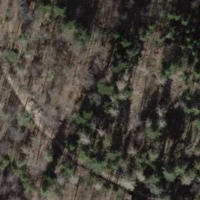
EUNIS habitat code: 44
Species observed at this site:
Cardamine heptaphylla